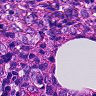
Metastatic tissue present: yes